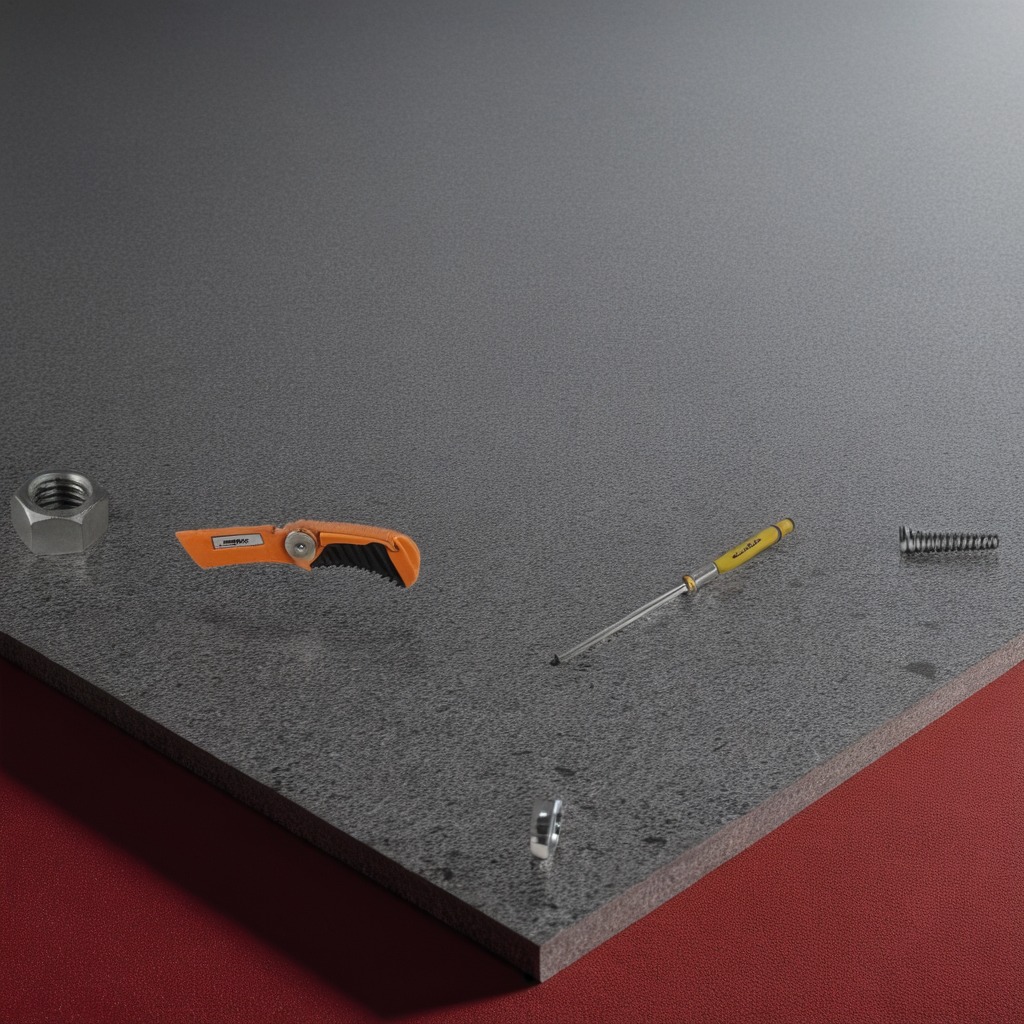
A steel gear with teeth, a utility knife, a coiled metal spring, a screwdriver, and a metal nut are lying on the granite tabletop.